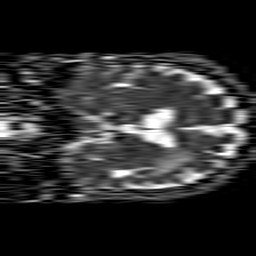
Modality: ADC
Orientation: coronal
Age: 56
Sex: female
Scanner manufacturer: philips
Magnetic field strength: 1.5 T
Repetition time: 4.6 s
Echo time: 0.08631 s